Field crop: maize
Growth stage: 2
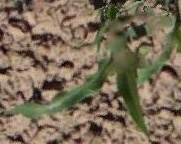
Species: maize